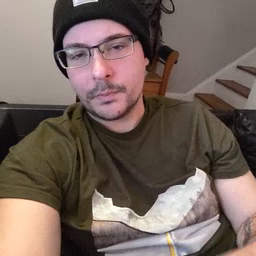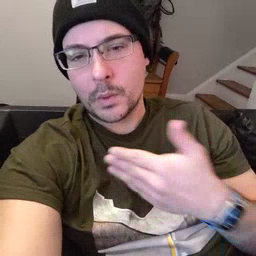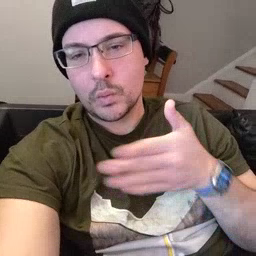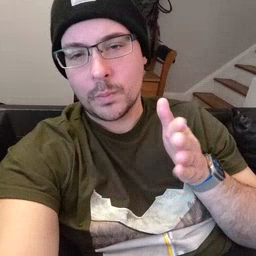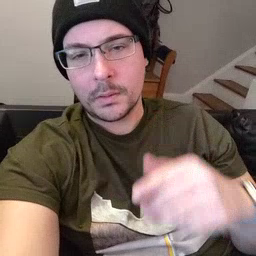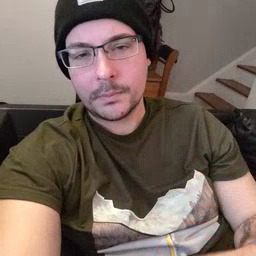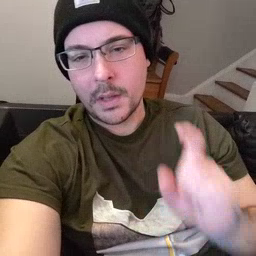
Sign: room